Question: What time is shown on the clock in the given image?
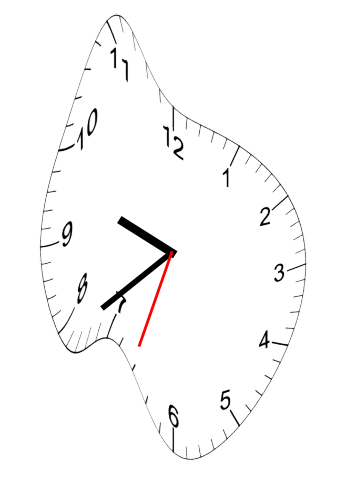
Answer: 09:38:33